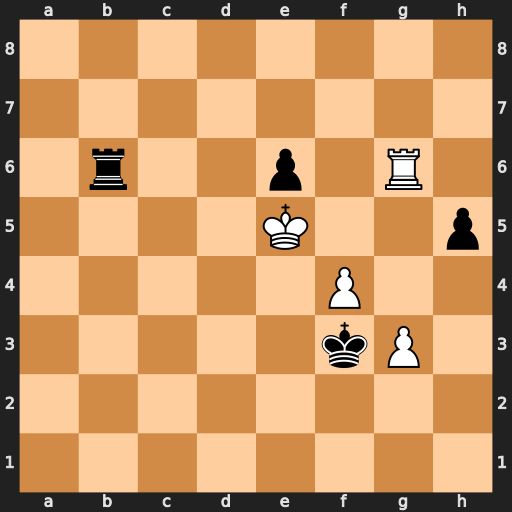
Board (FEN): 8/8/1r2p1R1/4K2p/5P2/5kP1/8/8
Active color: w
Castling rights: -
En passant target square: -
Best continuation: f5 Rb5+ Kxe6